Interaction volume radius: 10 \u00c5
Interaction volume height: 10 \u00c5
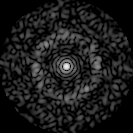
Disorder parameter: 0.852